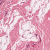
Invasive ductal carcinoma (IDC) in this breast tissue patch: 1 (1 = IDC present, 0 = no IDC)